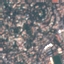
Land use / land cover class: Residential